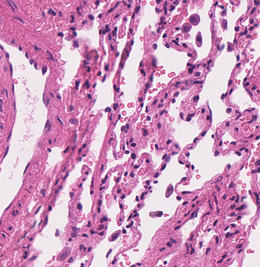
Tumor epithelial tissue: no
Tumor-associated stroma tissue: no
Normal tissue: yes